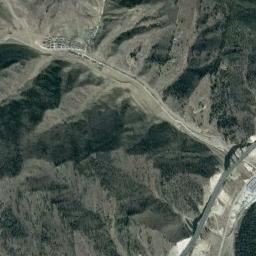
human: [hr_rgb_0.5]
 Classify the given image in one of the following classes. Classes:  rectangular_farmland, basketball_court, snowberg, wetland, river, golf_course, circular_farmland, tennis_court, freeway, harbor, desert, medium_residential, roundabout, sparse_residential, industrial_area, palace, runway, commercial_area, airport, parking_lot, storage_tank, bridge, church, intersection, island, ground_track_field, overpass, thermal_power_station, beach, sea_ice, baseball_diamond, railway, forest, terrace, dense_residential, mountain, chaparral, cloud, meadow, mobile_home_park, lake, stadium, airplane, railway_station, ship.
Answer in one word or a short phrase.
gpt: mountain